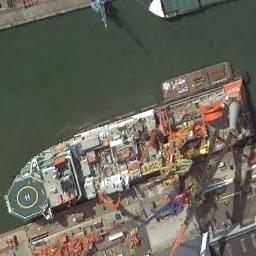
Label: ship